Question: I have an annoying issue that has been bugging me for a while. Pretty much, I have a div, which contains a ul, which then contains a series of li's. Here is some source:
'''
<div>
<ul>
<li>Foo</li>
<li>Bar</li>
<li>Some text here</li>
</ul>
</div>
'''
I have it set out so that the different elements tile across the screen, like in this image..

Except without the scroll bar down the bottom. What I am trying to do is add a scroll bar so that you can scroll across. I don't know how many elements I would have, however, I do know the size of each box and the spacing inbetween them. If you still don't understand what I am trying to do, check out the project <URL>. The part that I am trying to do is the row of elements on the top. I want them to have a horizontal scroll bar.
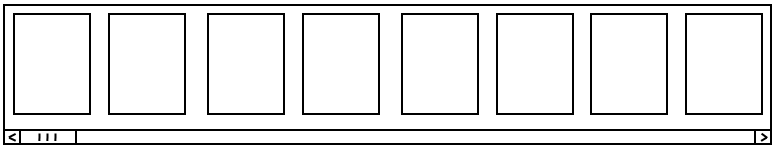
Answer: I looked at the site you referenced. The '<li>' elements are in 'display: inline-block', which is not going to work. Try this: Replace your current CSS for 'ul li' with:
'''
ul li {
list-style: none;
display: table-cell;
border: 10px solid transparent;
border-top: none;
border-bottom: none;
}
'''
Which makes all the list elements align in only one row, instead of overflowing into multiple rows.
Also, please try to include more code, or add it into a <URL>.